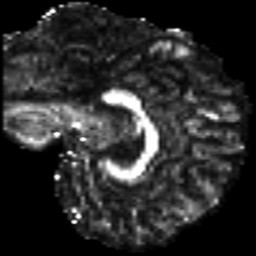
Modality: FA
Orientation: sagittal
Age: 36
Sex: male
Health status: ill
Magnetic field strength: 3 T
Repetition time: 8.4 s
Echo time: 0.0926 s